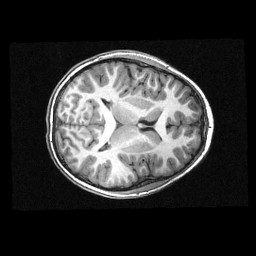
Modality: T1w
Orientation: axial
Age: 10
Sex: male
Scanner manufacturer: siemens
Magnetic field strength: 3 T
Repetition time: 2.3 s
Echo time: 0.00336 s